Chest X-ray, AP view. Patient: 23 years old, sex M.
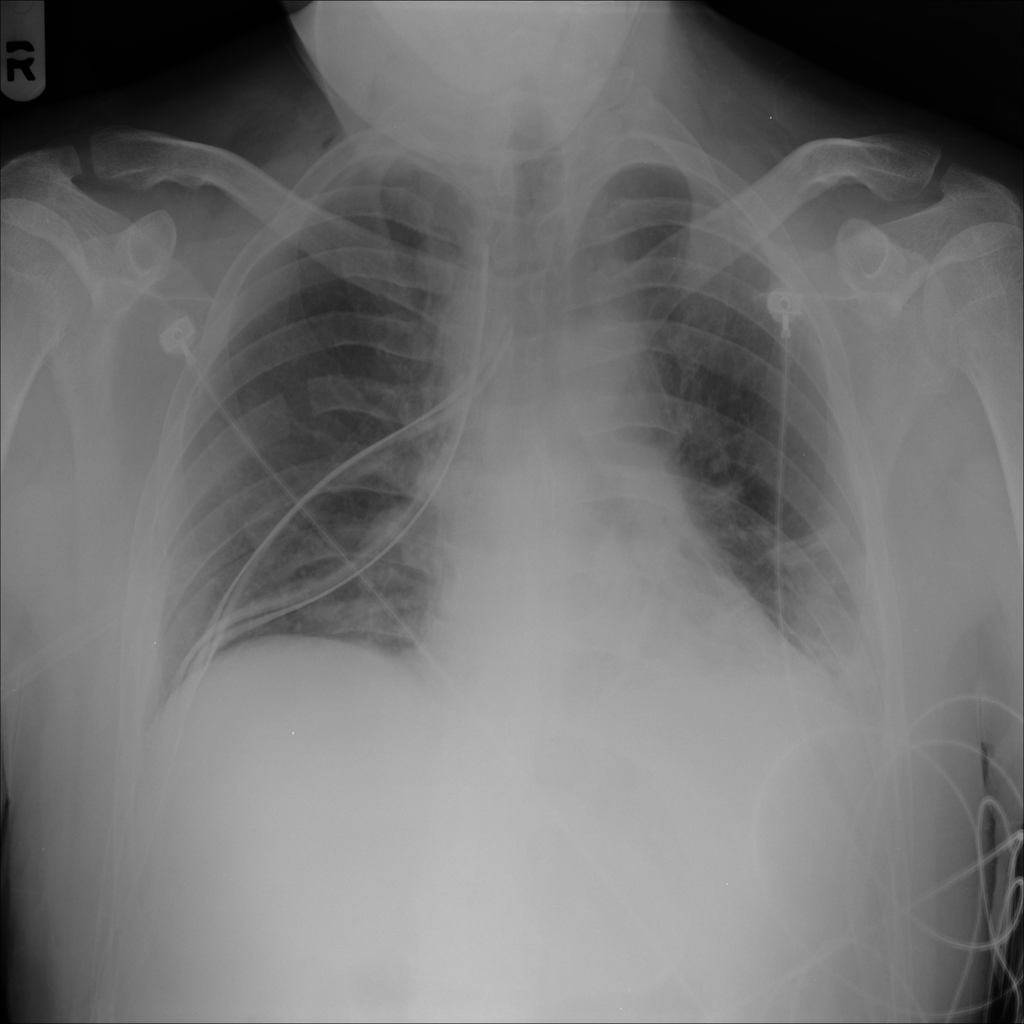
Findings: Atelectasis, Pneumothorax